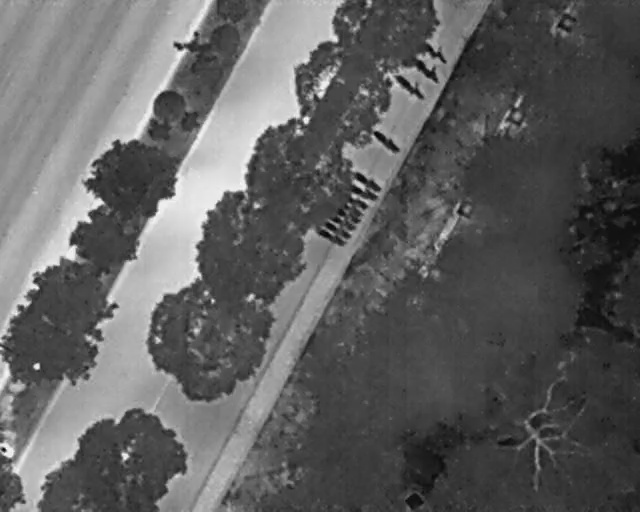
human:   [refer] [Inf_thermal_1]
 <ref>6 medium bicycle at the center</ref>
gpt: <box>[[50, 42, 52, 49, 30], [51, 41, 53, 48, 30], [52, 40, 54, 46, 30], [53, 38, 54, 45, 30], [55, 34, 57, 40, 26], [56, 31, 57, 38, 30]]</box>

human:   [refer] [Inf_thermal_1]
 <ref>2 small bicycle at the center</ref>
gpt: <box>[[53, 37, 55, 43, 30], [55, 36, 56, 42, 30]]</box>

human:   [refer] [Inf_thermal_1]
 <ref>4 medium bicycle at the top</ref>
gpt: <box>[[59, 23, 60, 31, 38], [63, 12, 64, 20, 38], [65, 9, 67, 17, 38], [66, 6, 69, 13, 38]]</box>